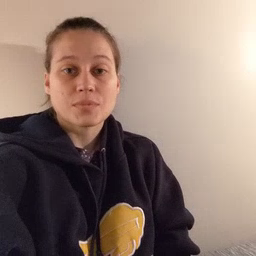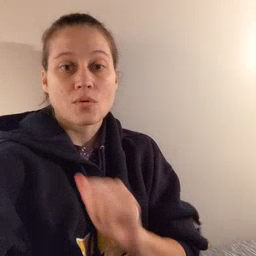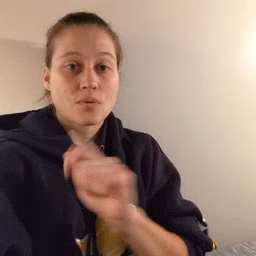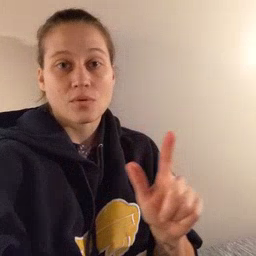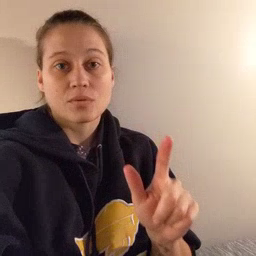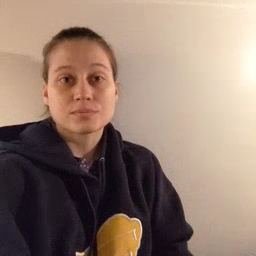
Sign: all